Question: I want to display both the user table and users_profiles table in 1 table :
I want to link them both so that usrpID = usrID,
Before this process I tried displaying only users table using this code and it works great.
Controller:
'''
$data['query'] = $this->db->query('SELECT * FROM users_profiles');
$this->load->view('users/users_view',$data);
'''
View:
'''
<?php foreach($query->result_array() as $row): ?>
<tr class="even gradeC">
<td><?php echo $row['usrID']</td>
<td><?php echo $row['usrName'];?></td>
</tr>
<? endforeach; ?>
'''
but when I try to join two tables, it returns me an error: this is my code
'''
$this->db->select('users.usrID, users_profiles.usrpID');
$this->db->from('users', 'users_profiles');
$this->db->join('users', 'users.usrID = users_profiles.usrpID');
$result = $this->db->get();
'''
users table has fields like username,password, etc. and every user has his own profile in users_profiles table

I tried selecting the fields but when I tried this
'''
<td><?php echo $row['usrID'];?></td>
<td><?php echo $row['usrName'];?></td>
<td><?php echo $row['usrpFirstName'].' '.$row['usrpLastName'];?></td>
<td><?php echo $row['usrpBday'];?></td>
<td><?php echo $row['usrpSex'];?></td>
<td><?php echo $row['usrpAddress'];?></td>
'''
it returns me the first value in users profiles in which it should not
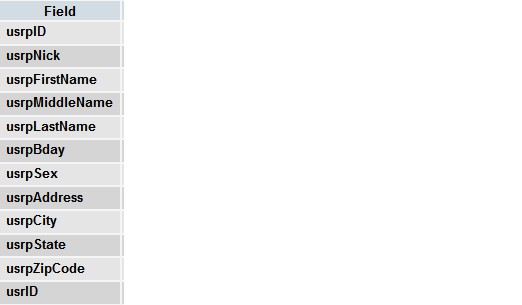
Answer: 'users' table was in both 'from' and 'join' functions, so in sum you were joining 3 tables: 'users', 'users' and 'users_profiles' -> the 2 first have the same name -> .
Try this (joining ['users' in 'from'] on ['users_profiles' in 'join']):
'''
$this->db->select('users.usrID, users_profiles.usrpID')
->from('users')
->join('users_profiles', 'users.usrID = users_profiles.usrpID');
$result = $this->db->get();
'''
## EDIT:
example:
To get 'users_profiles' 'userpNick' column:
'''
$this->db->select('users.usrID, users_profiles.userpNick')
->from('users')
->join('users_profiles', 'users.usrID = users_profiles.usrpID');
$query = $this->db->get();
'''
view:
'''
<?php foreach($query->result() as $row): ?>
<tr class="even gradeC">
<td><?php echo $row->usrID</td>
<td><?php echo $row->userpNick;?></td>
</tr>
<? endforeach; ?>
'''